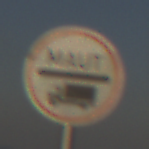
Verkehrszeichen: Mautpflicht
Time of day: SunriseSunset
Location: Outdoor (Nature)
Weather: Clear
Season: NotSpecified
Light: Natural